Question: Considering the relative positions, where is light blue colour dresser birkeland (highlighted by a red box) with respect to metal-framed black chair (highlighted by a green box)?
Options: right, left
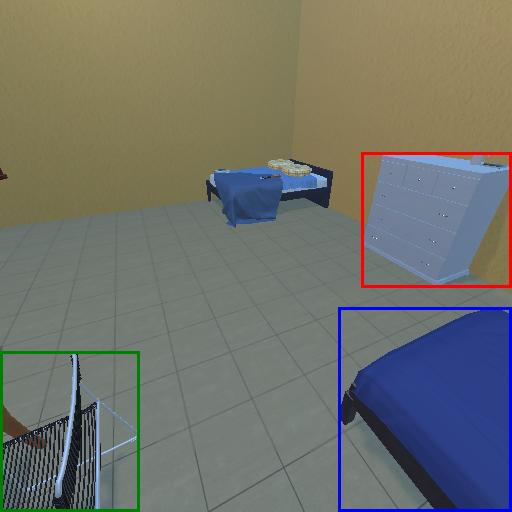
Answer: right